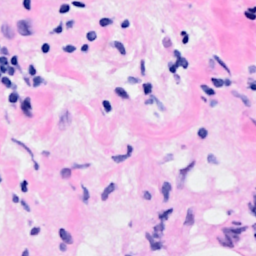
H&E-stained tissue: Breast